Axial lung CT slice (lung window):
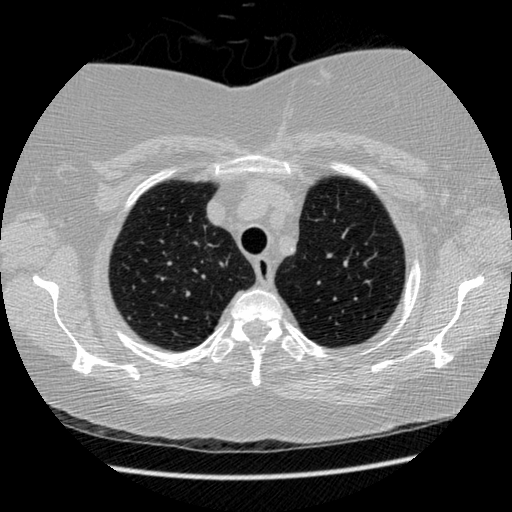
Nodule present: no